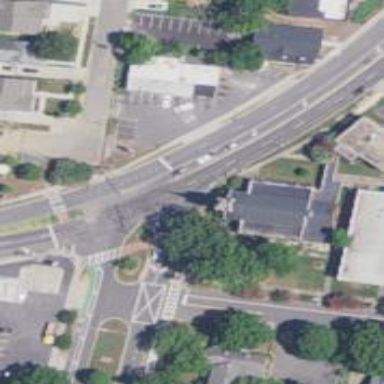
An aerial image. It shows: Footway that serves as traffic island.